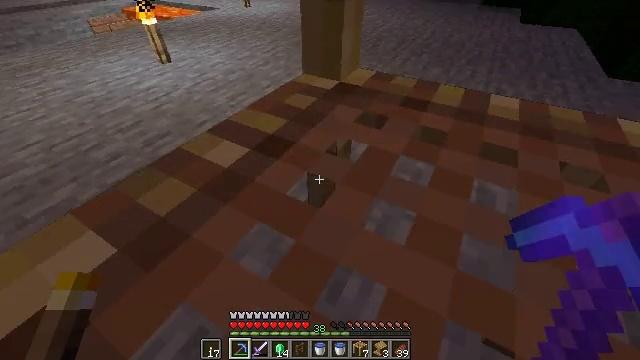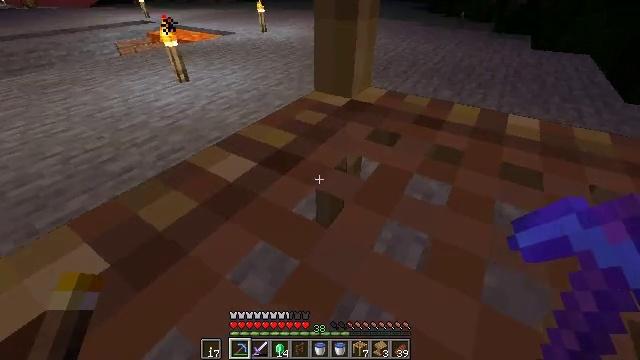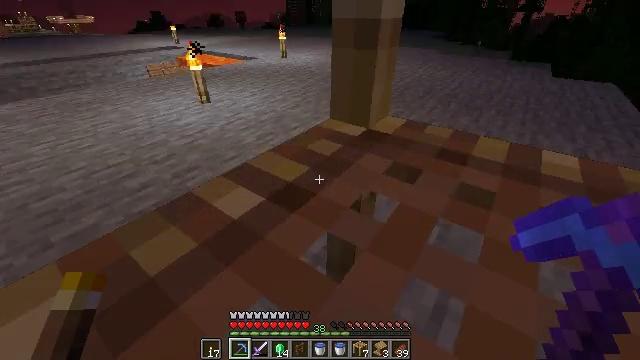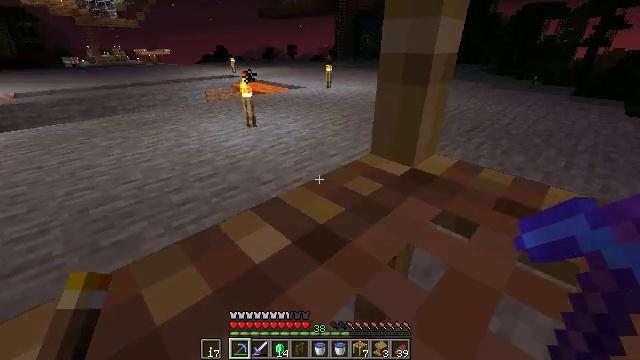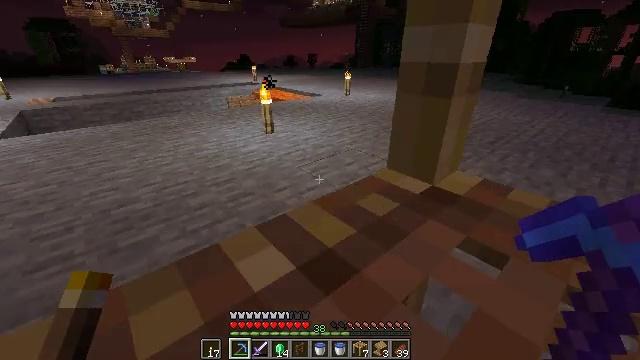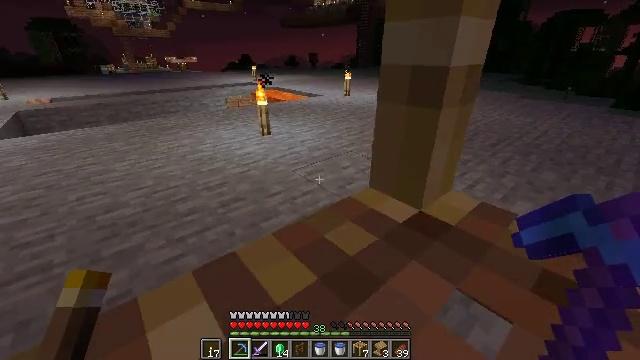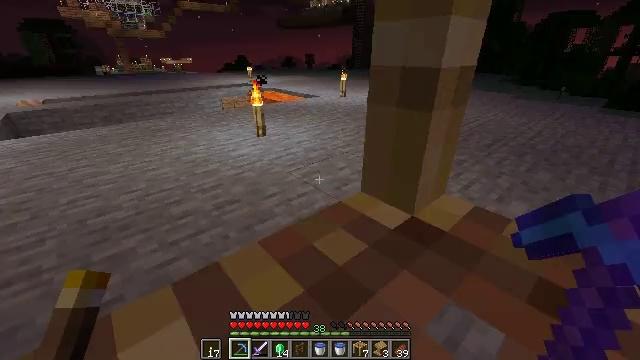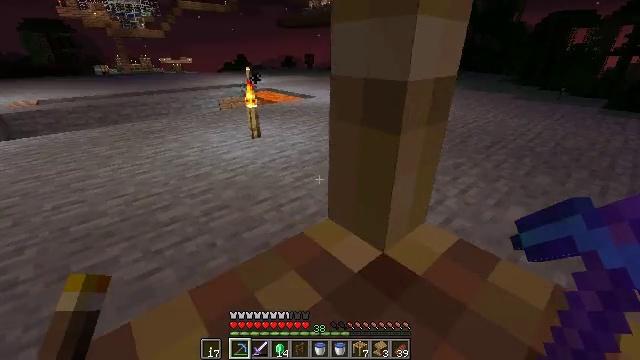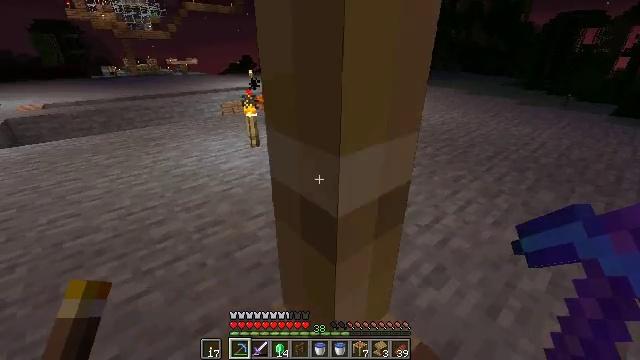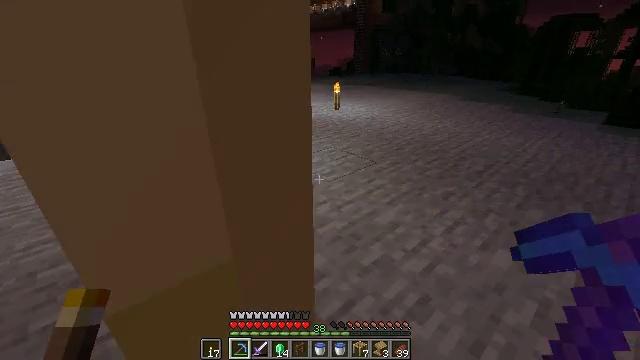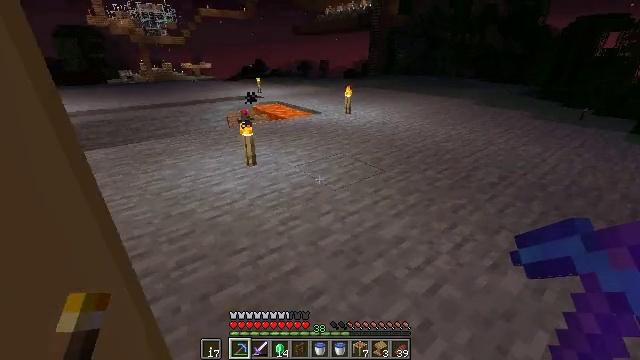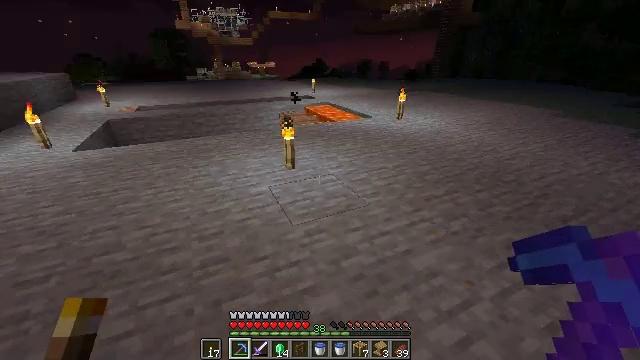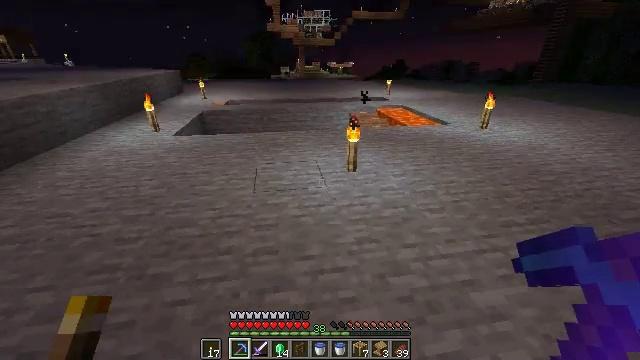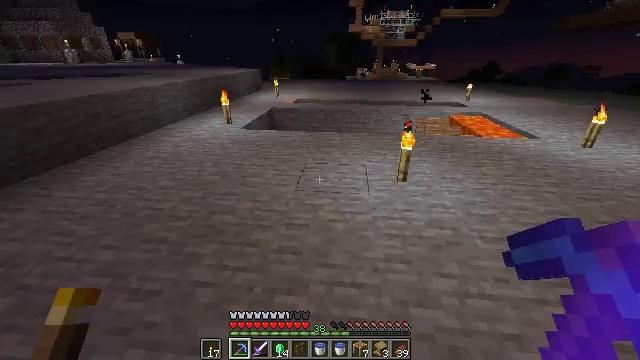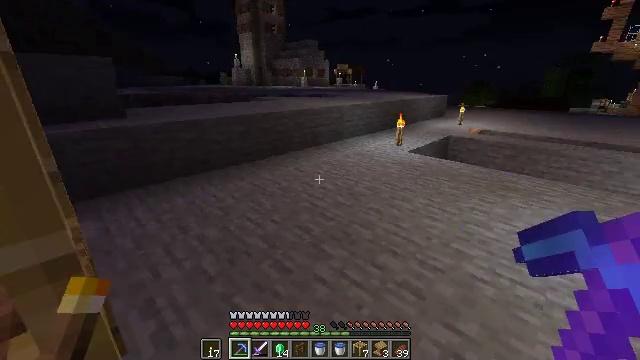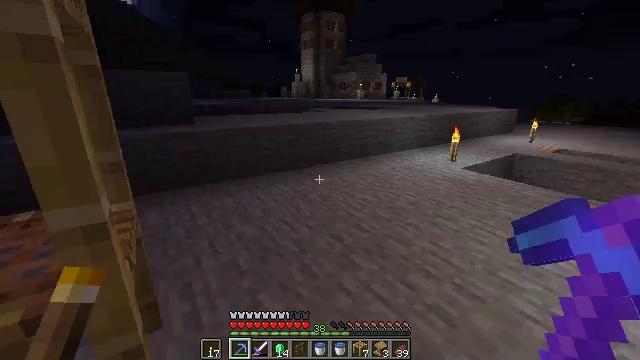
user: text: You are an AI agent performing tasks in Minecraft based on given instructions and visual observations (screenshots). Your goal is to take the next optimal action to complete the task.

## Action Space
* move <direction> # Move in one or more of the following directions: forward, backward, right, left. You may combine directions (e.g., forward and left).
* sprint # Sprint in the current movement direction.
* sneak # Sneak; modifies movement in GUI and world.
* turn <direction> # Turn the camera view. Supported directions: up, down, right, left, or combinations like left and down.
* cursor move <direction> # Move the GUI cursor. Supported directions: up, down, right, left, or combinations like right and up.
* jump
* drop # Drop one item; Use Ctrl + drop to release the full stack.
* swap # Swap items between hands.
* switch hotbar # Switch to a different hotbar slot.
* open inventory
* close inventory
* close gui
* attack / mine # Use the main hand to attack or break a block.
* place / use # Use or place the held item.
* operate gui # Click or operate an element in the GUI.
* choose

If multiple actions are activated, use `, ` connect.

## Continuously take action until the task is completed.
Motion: motion action
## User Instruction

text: Remove the scaffolding structure.
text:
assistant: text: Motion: move forward, sneak, turn left and up
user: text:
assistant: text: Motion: move forward, sneak, turn left and up
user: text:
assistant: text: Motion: move forward, sneak, turn left and up
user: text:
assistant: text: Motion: move forward and move right, sneak, turn left and up
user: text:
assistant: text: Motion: move forward and move right, sneak
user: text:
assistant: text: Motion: move forward and move right, sneak
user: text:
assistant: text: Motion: move forward and move right
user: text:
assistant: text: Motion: move forward and move right, turn left
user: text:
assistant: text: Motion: move forward and move right
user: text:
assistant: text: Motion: move forward and move right, turn left
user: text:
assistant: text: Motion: move forward and move right, turn left
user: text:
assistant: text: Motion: move forward and move right, turn left
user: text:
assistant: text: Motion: move right, turn left
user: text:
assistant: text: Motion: move right, turn left and up
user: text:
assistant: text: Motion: move right, turn left and up
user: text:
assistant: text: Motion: move right, turn left and up
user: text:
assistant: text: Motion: turn left and up
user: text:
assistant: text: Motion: turn left
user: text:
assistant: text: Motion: turn left
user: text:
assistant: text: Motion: turn left
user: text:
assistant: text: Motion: turn left
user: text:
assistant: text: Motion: turn left and down
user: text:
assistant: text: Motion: turn left
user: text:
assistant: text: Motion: turn left and down
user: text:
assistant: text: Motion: turn left and down
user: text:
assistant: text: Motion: turn left
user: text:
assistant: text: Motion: no_op
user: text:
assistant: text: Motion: no_op
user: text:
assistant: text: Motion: no_op
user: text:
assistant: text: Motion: no_op